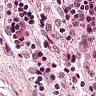
Metastatic tissue present: no